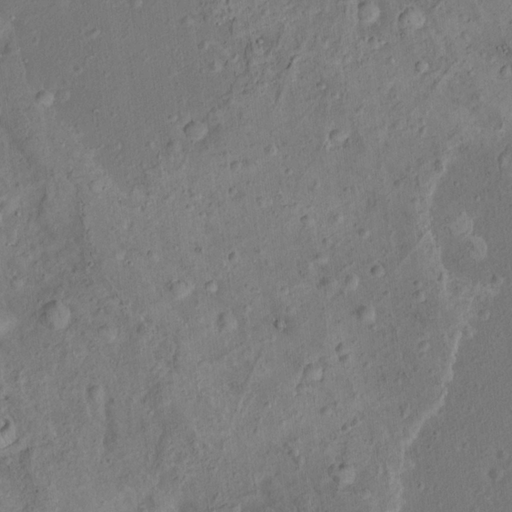
Objects detected: cone